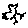
Label: bird